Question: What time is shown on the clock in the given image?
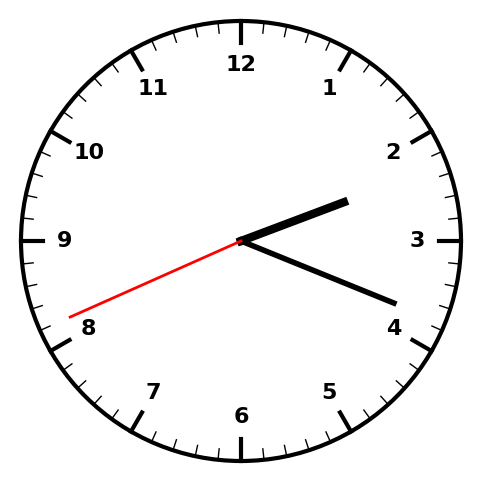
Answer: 02:18:41